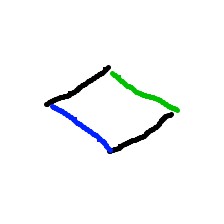
Shape: rhombus